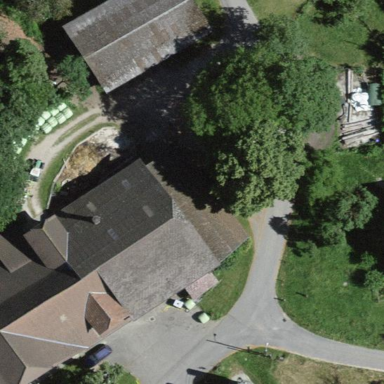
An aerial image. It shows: Farm building.